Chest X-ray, AP view. Patient: 21 years old, sex M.
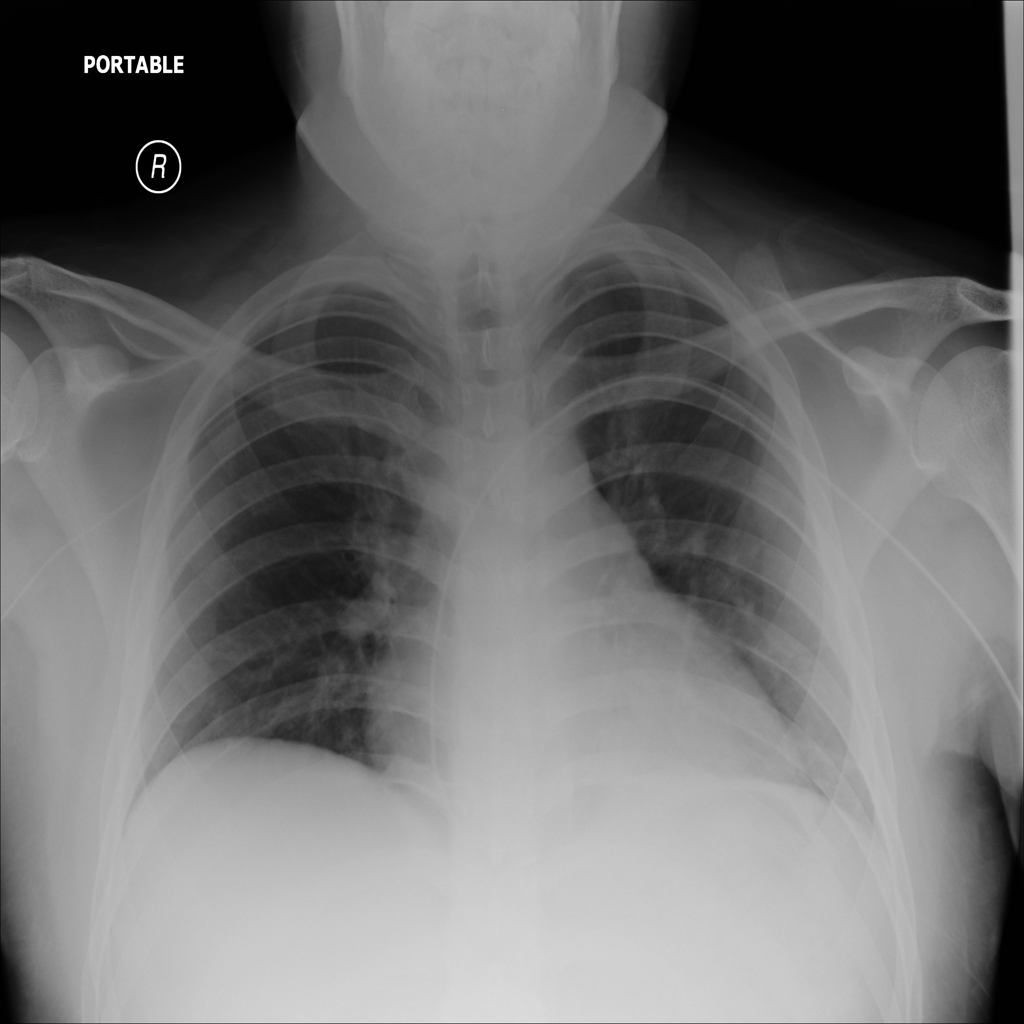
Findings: No Finding